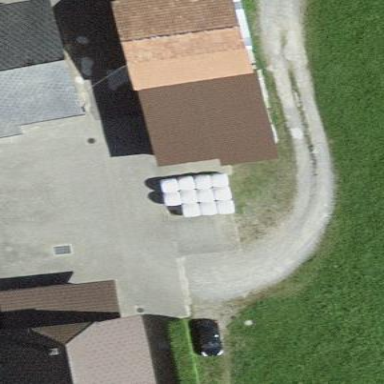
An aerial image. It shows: Barn.